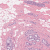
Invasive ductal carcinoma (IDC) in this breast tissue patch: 0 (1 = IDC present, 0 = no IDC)